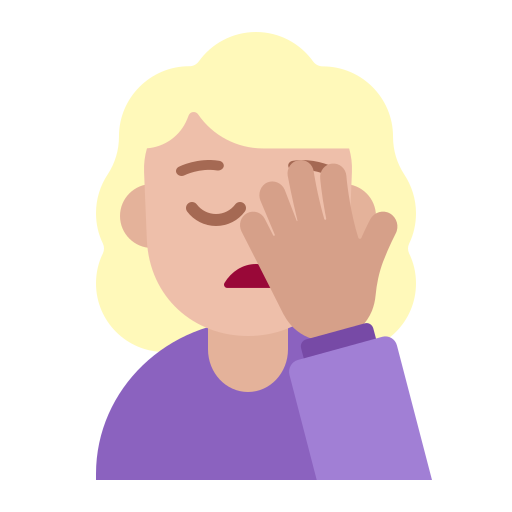
woman facepalming flat  light